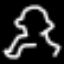
Label: frog